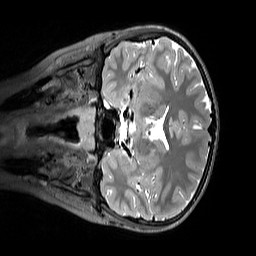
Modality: T2w
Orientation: coronal
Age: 12
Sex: male
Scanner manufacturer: siemens
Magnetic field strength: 3 T
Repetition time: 3.2 s
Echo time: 0.408 s